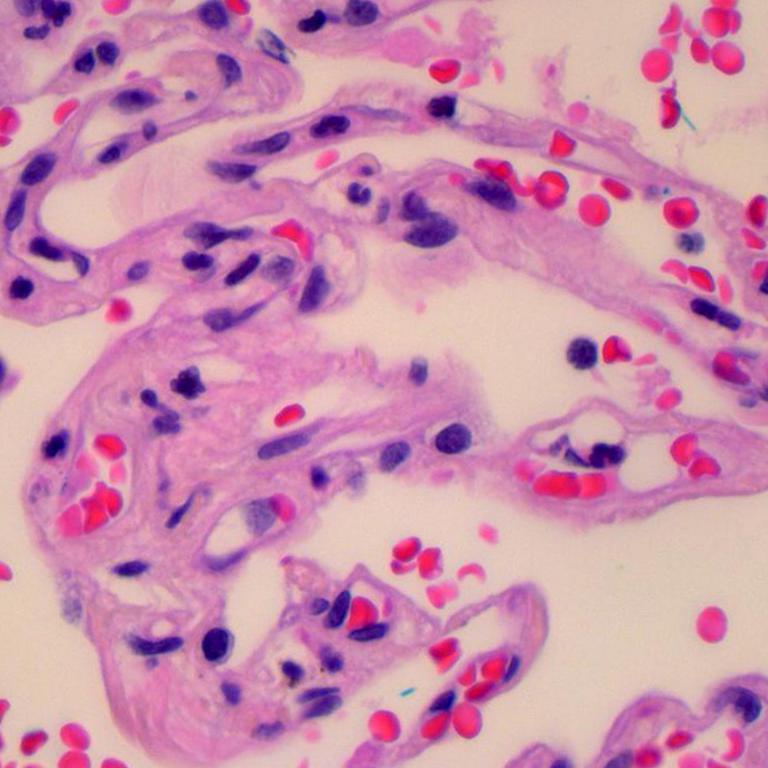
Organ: lung
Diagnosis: benign